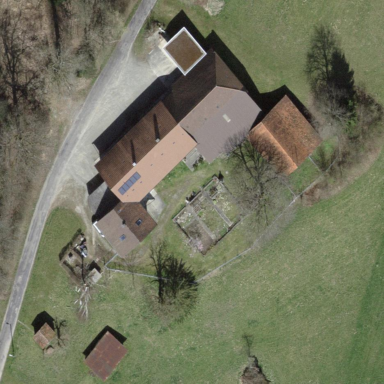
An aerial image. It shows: Farmyard area.